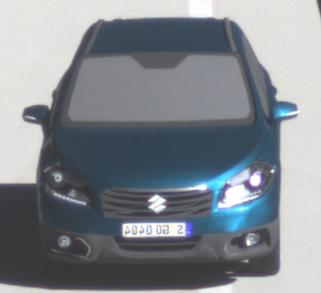
Make: Suzuki
Model: SX4 S-Cross 1.6
Detailed model: SX4 (II) S-Cross
Model produced from: 2013/10
Model produced until: 2015/08
Doors: 5
Color: blue
Road condition: dry road
Daytime: morning or afternoon
Contrast: high contrast